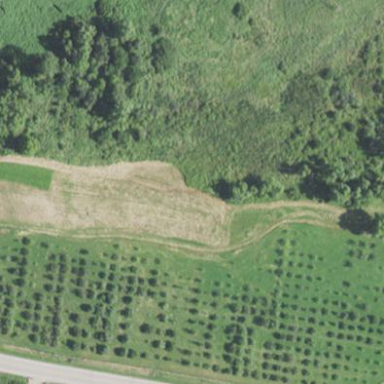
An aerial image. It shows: Orchard.